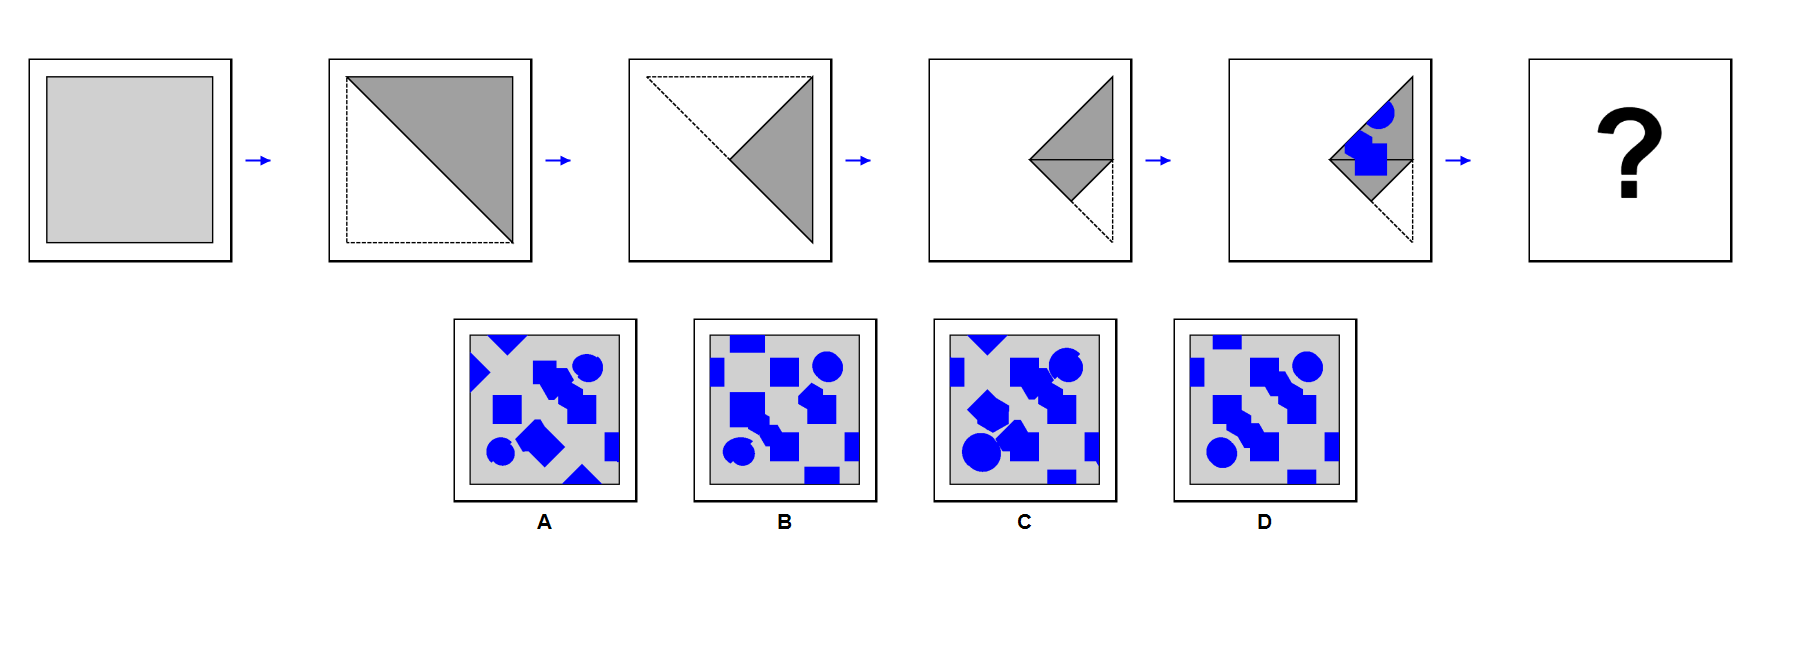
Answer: D